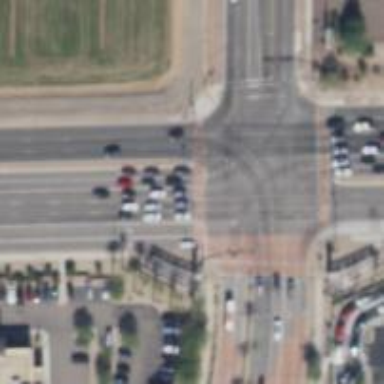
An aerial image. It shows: Asphalt footway with marked crossing lines.